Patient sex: M
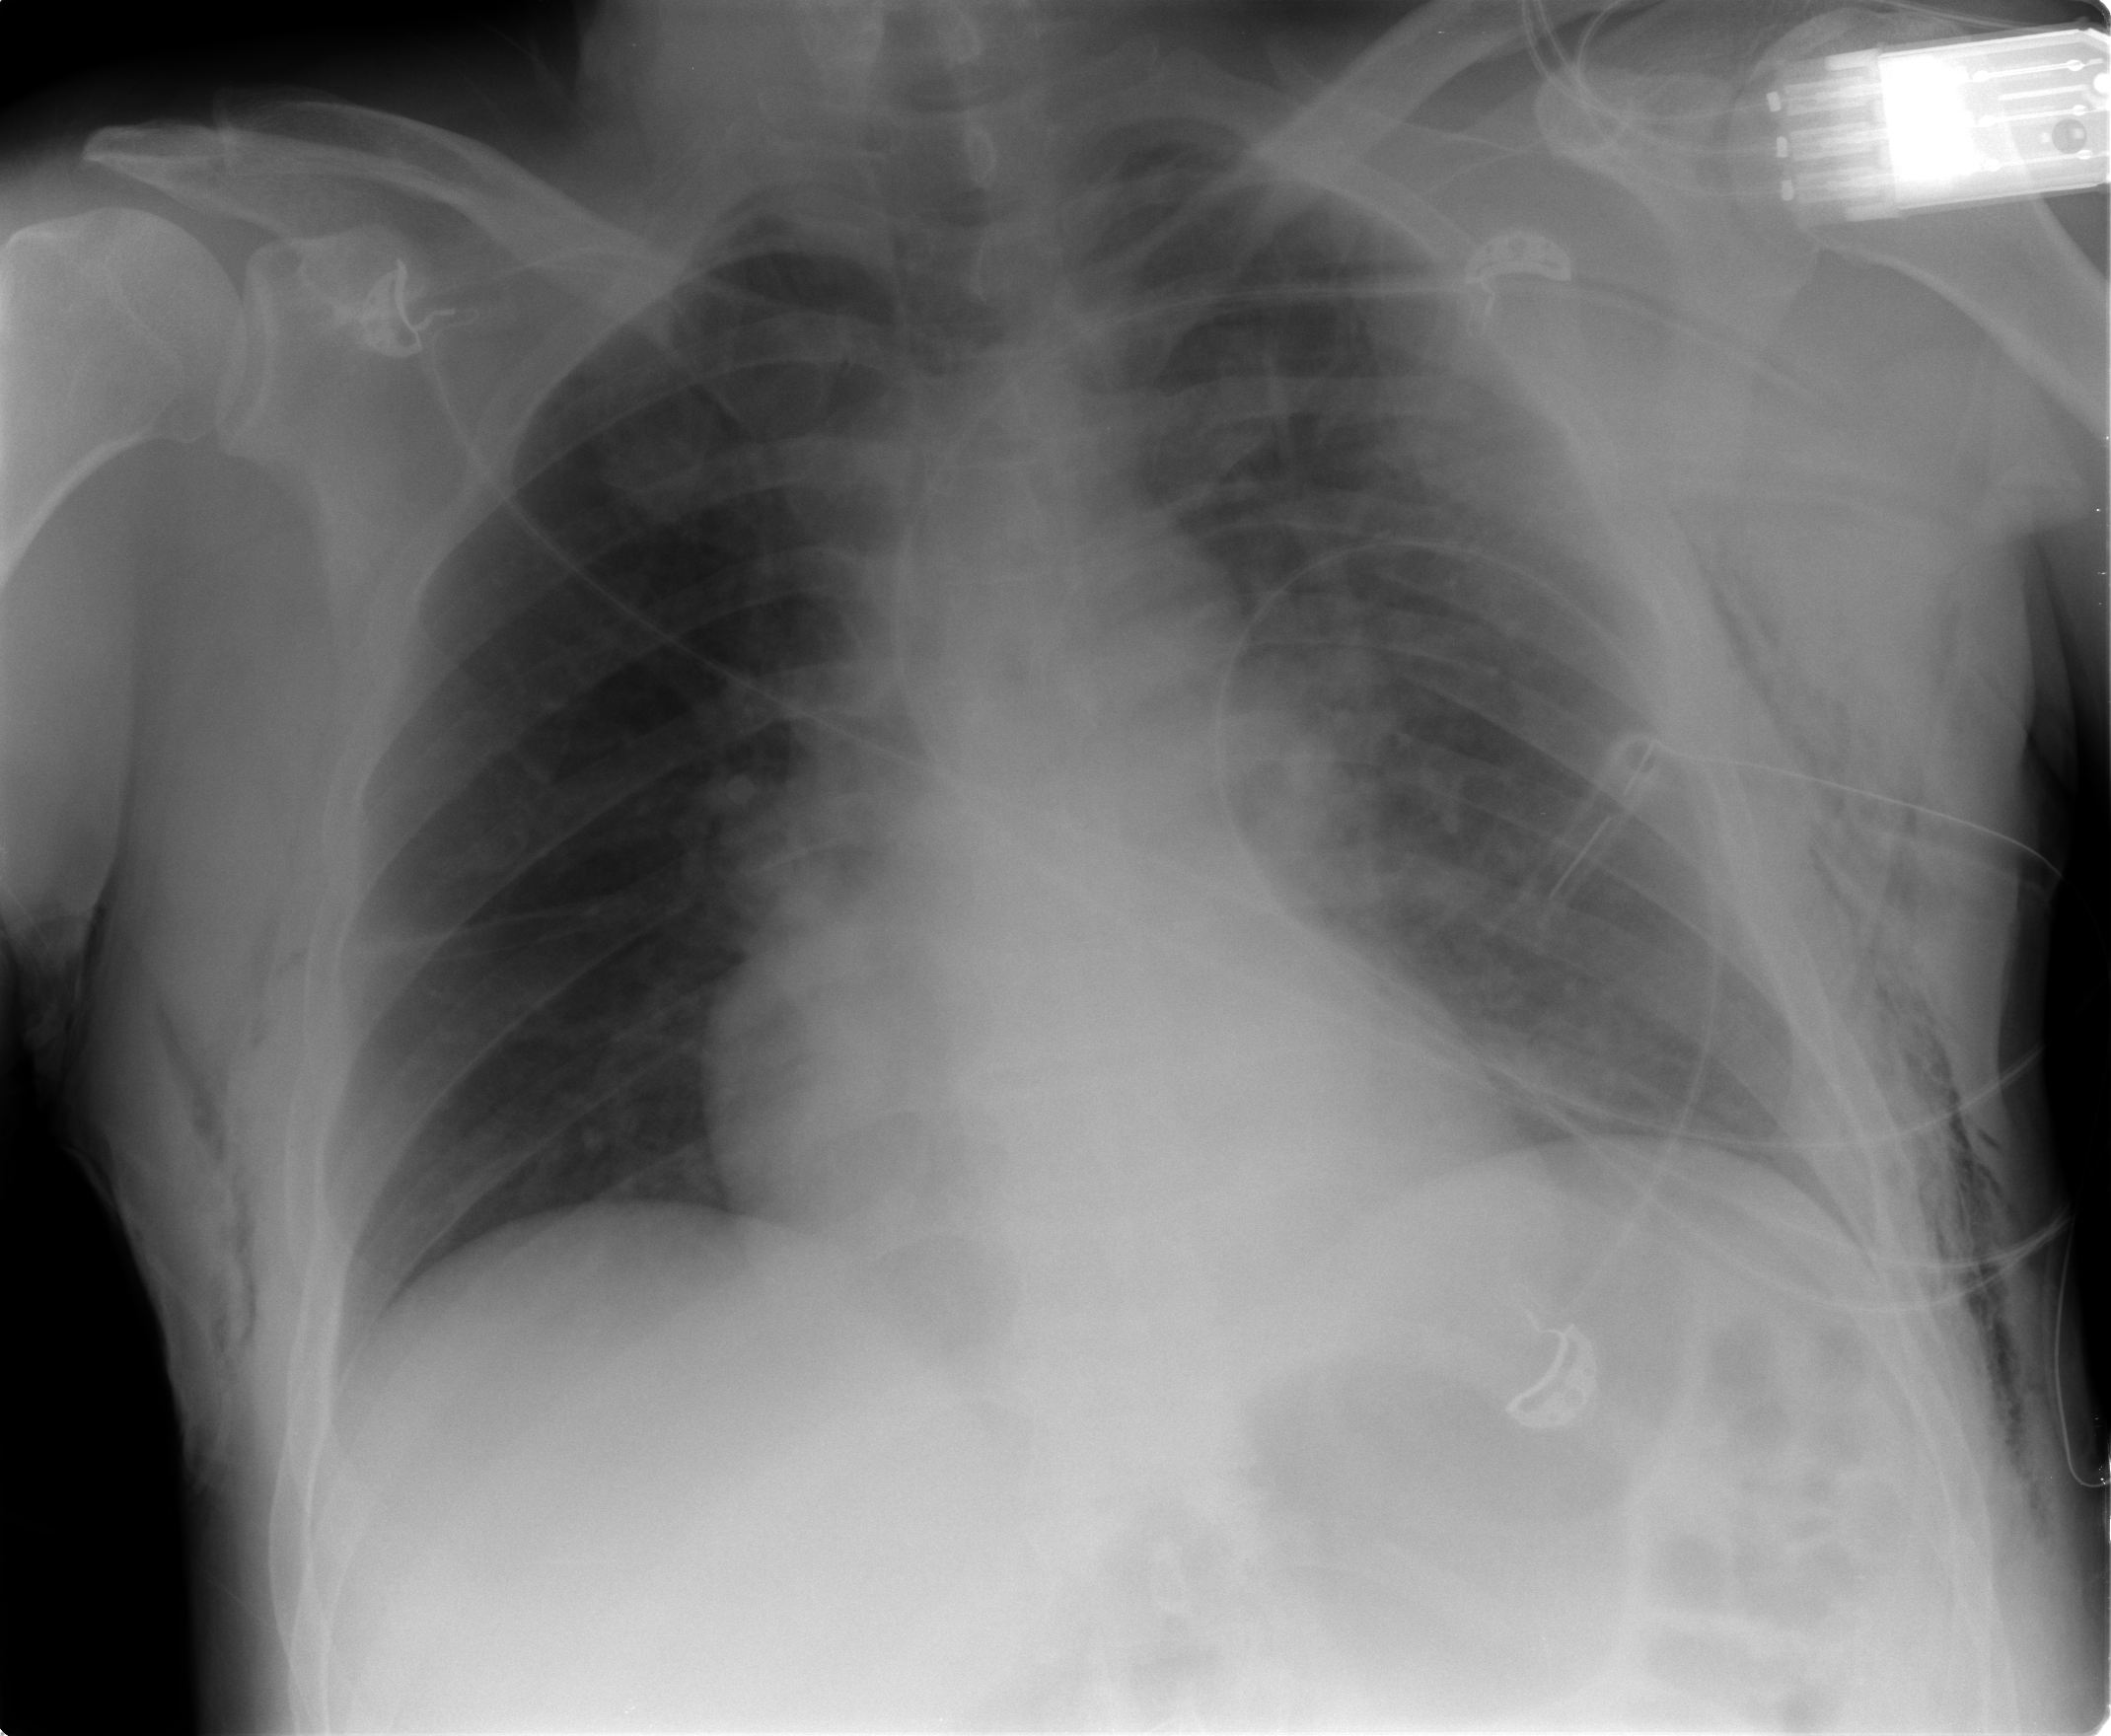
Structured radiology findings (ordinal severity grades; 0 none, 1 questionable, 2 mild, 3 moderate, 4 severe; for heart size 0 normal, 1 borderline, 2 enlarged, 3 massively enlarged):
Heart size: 1
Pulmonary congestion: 3
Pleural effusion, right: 0
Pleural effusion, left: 0
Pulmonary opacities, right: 0
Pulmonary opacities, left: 2
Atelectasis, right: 0
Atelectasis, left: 2